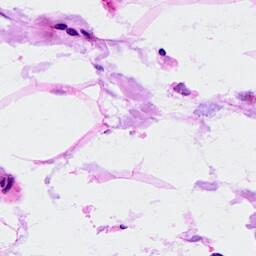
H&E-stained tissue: Breast